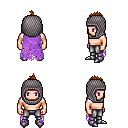
a pixel art fantasy rpg character, male body template, human, light skin, maroon tattered cape, metal pants, brunette mohawk hairstyle, chain hood, metal boots, four views (front, back, left, right), 2x2 character sprite sheet, small pixel art, hard edges, no anti-aliasing